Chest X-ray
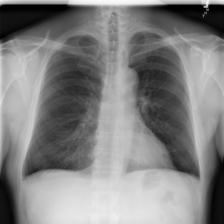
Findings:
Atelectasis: negative
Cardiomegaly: negative
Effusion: negative
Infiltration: negative
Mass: negative
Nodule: negative
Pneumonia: negative
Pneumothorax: negative
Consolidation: negative
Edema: negative
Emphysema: negative
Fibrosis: negative
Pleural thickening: negative
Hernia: negative